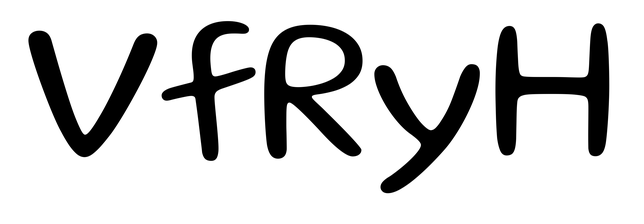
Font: Gluten_Light